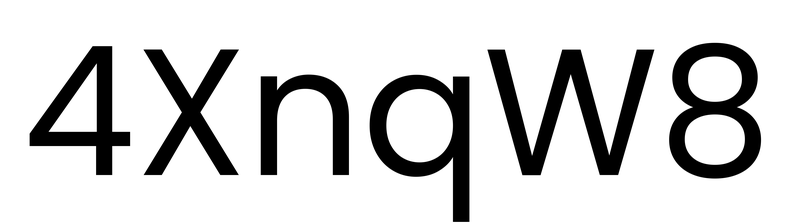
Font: Poppins-Regular